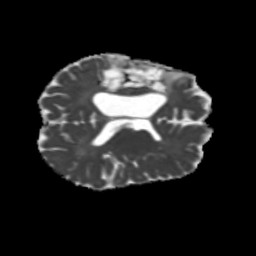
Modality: MD
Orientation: axial
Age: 42
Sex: male
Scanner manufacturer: siemens
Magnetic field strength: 3 T
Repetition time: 5.25 s
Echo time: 0.08 s